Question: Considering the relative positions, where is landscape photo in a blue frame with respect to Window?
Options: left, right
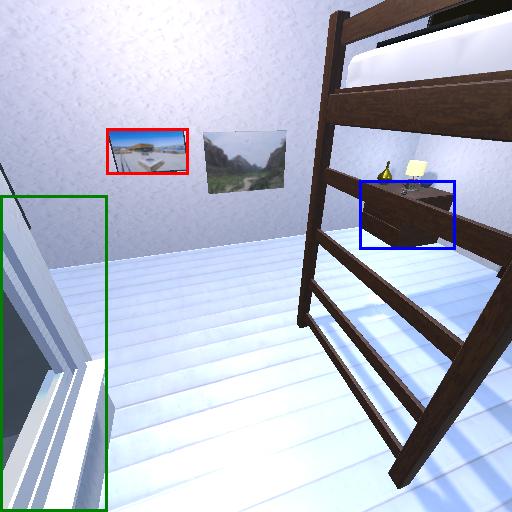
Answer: left